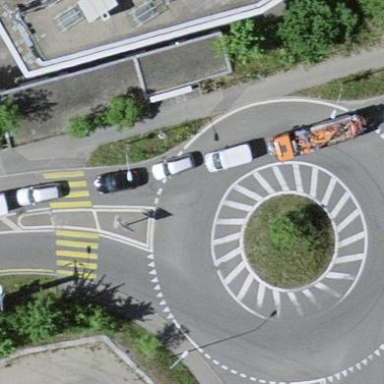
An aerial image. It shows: Secondary road with asphalt surface leading to roundabout.